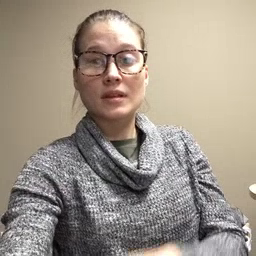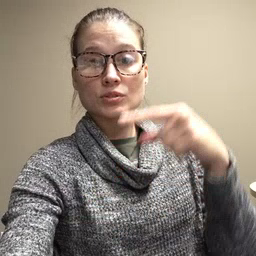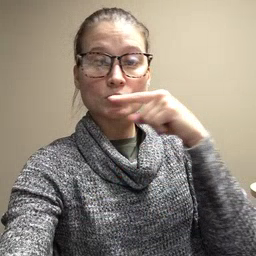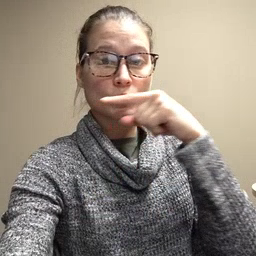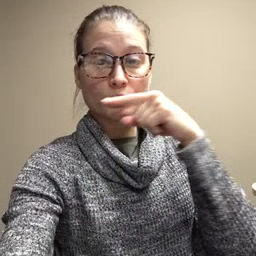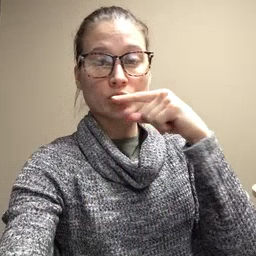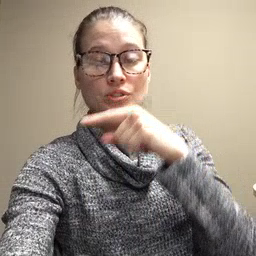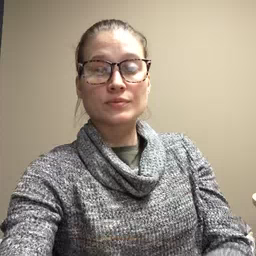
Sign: toothbrush